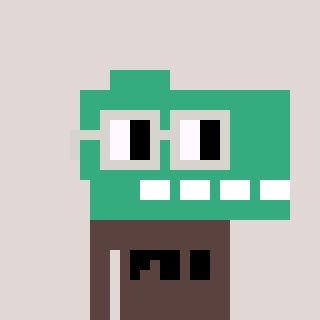
a pixel art character with square light gray glasses, a dino-shaped head and a darkbrown-colored body on a warm background